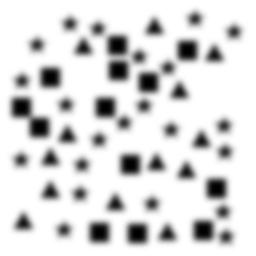
Squares: 13
Triangles: 13
Stars: 22
Total shapes: 48